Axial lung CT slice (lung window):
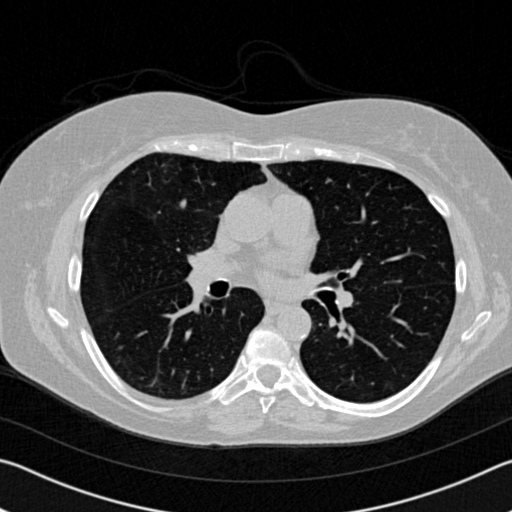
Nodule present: no